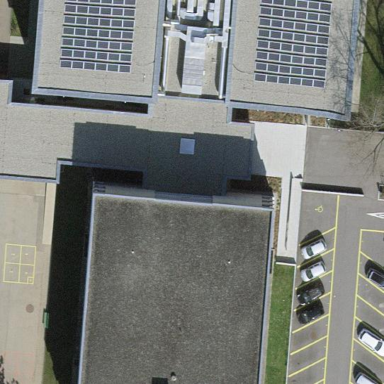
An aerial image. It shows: School building.